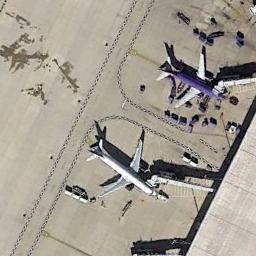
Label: airplane